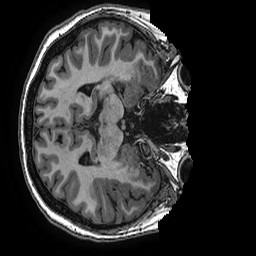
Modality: T1w
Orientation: axial
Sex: female
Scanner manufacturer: ge
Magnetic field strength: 3 T
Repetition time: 0.0077 s
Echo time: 0.003436 s